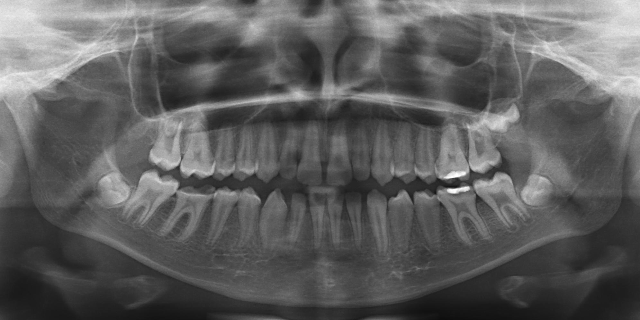
adult